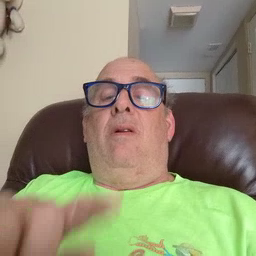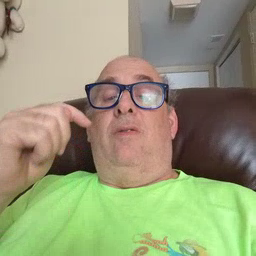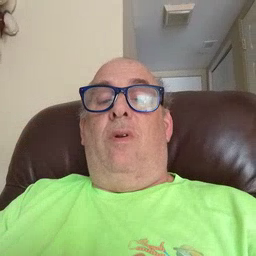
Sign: toy